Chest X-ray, PA view. Patient: 16 years old, sex M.
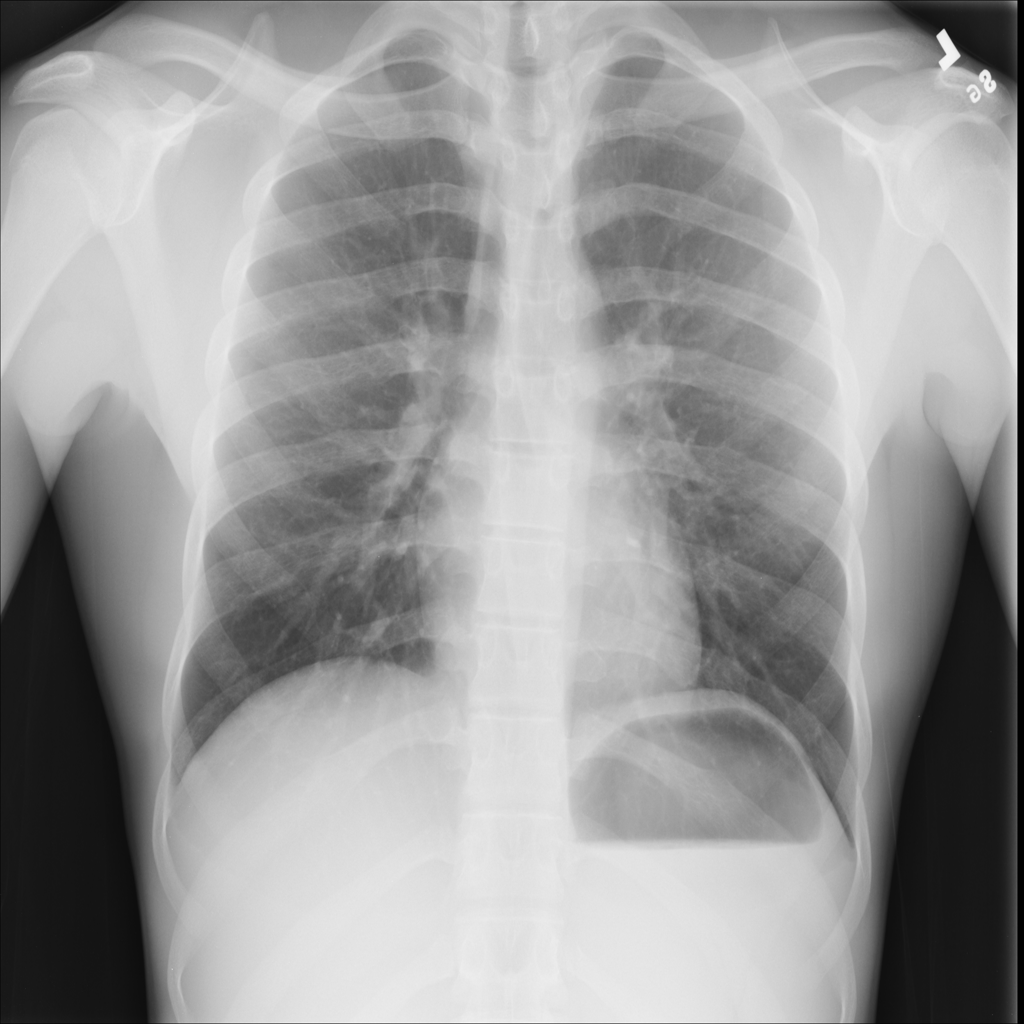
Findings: No Finding